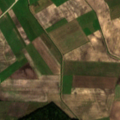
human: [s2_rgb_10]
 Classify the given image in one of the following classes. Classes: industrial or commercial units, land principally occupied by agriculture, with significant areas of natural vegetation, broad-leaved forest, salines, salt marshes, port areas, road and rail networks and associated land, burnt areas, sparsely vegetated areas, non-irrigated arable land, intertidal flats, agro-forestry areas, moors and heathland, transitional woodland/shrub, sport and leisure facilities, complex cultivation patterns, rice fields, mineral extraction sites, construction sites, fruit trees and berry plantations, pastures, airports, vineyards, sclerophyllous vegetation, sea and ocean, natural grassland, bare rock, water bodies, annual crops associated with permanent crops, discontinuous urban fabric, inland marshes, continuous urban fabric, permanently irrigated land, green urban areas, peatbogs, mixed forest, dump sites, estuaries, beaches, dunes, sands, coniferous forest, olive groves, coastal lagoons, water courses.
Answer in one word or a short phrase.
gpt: non-irrigated arable land, complex cultivation patterns, mixed forest